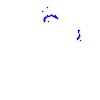
Particle: proton